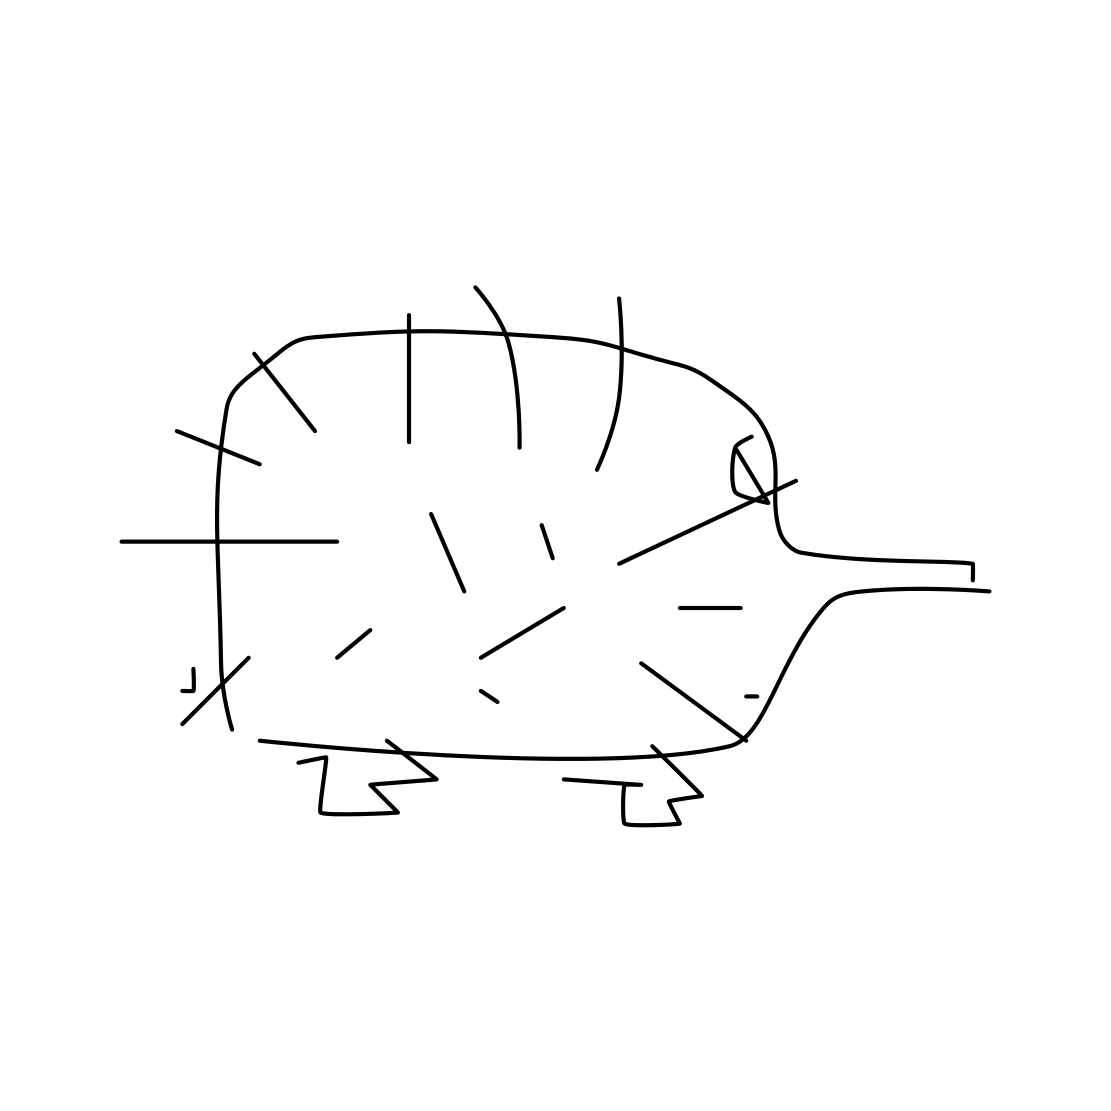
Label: hedgehog